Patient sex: M
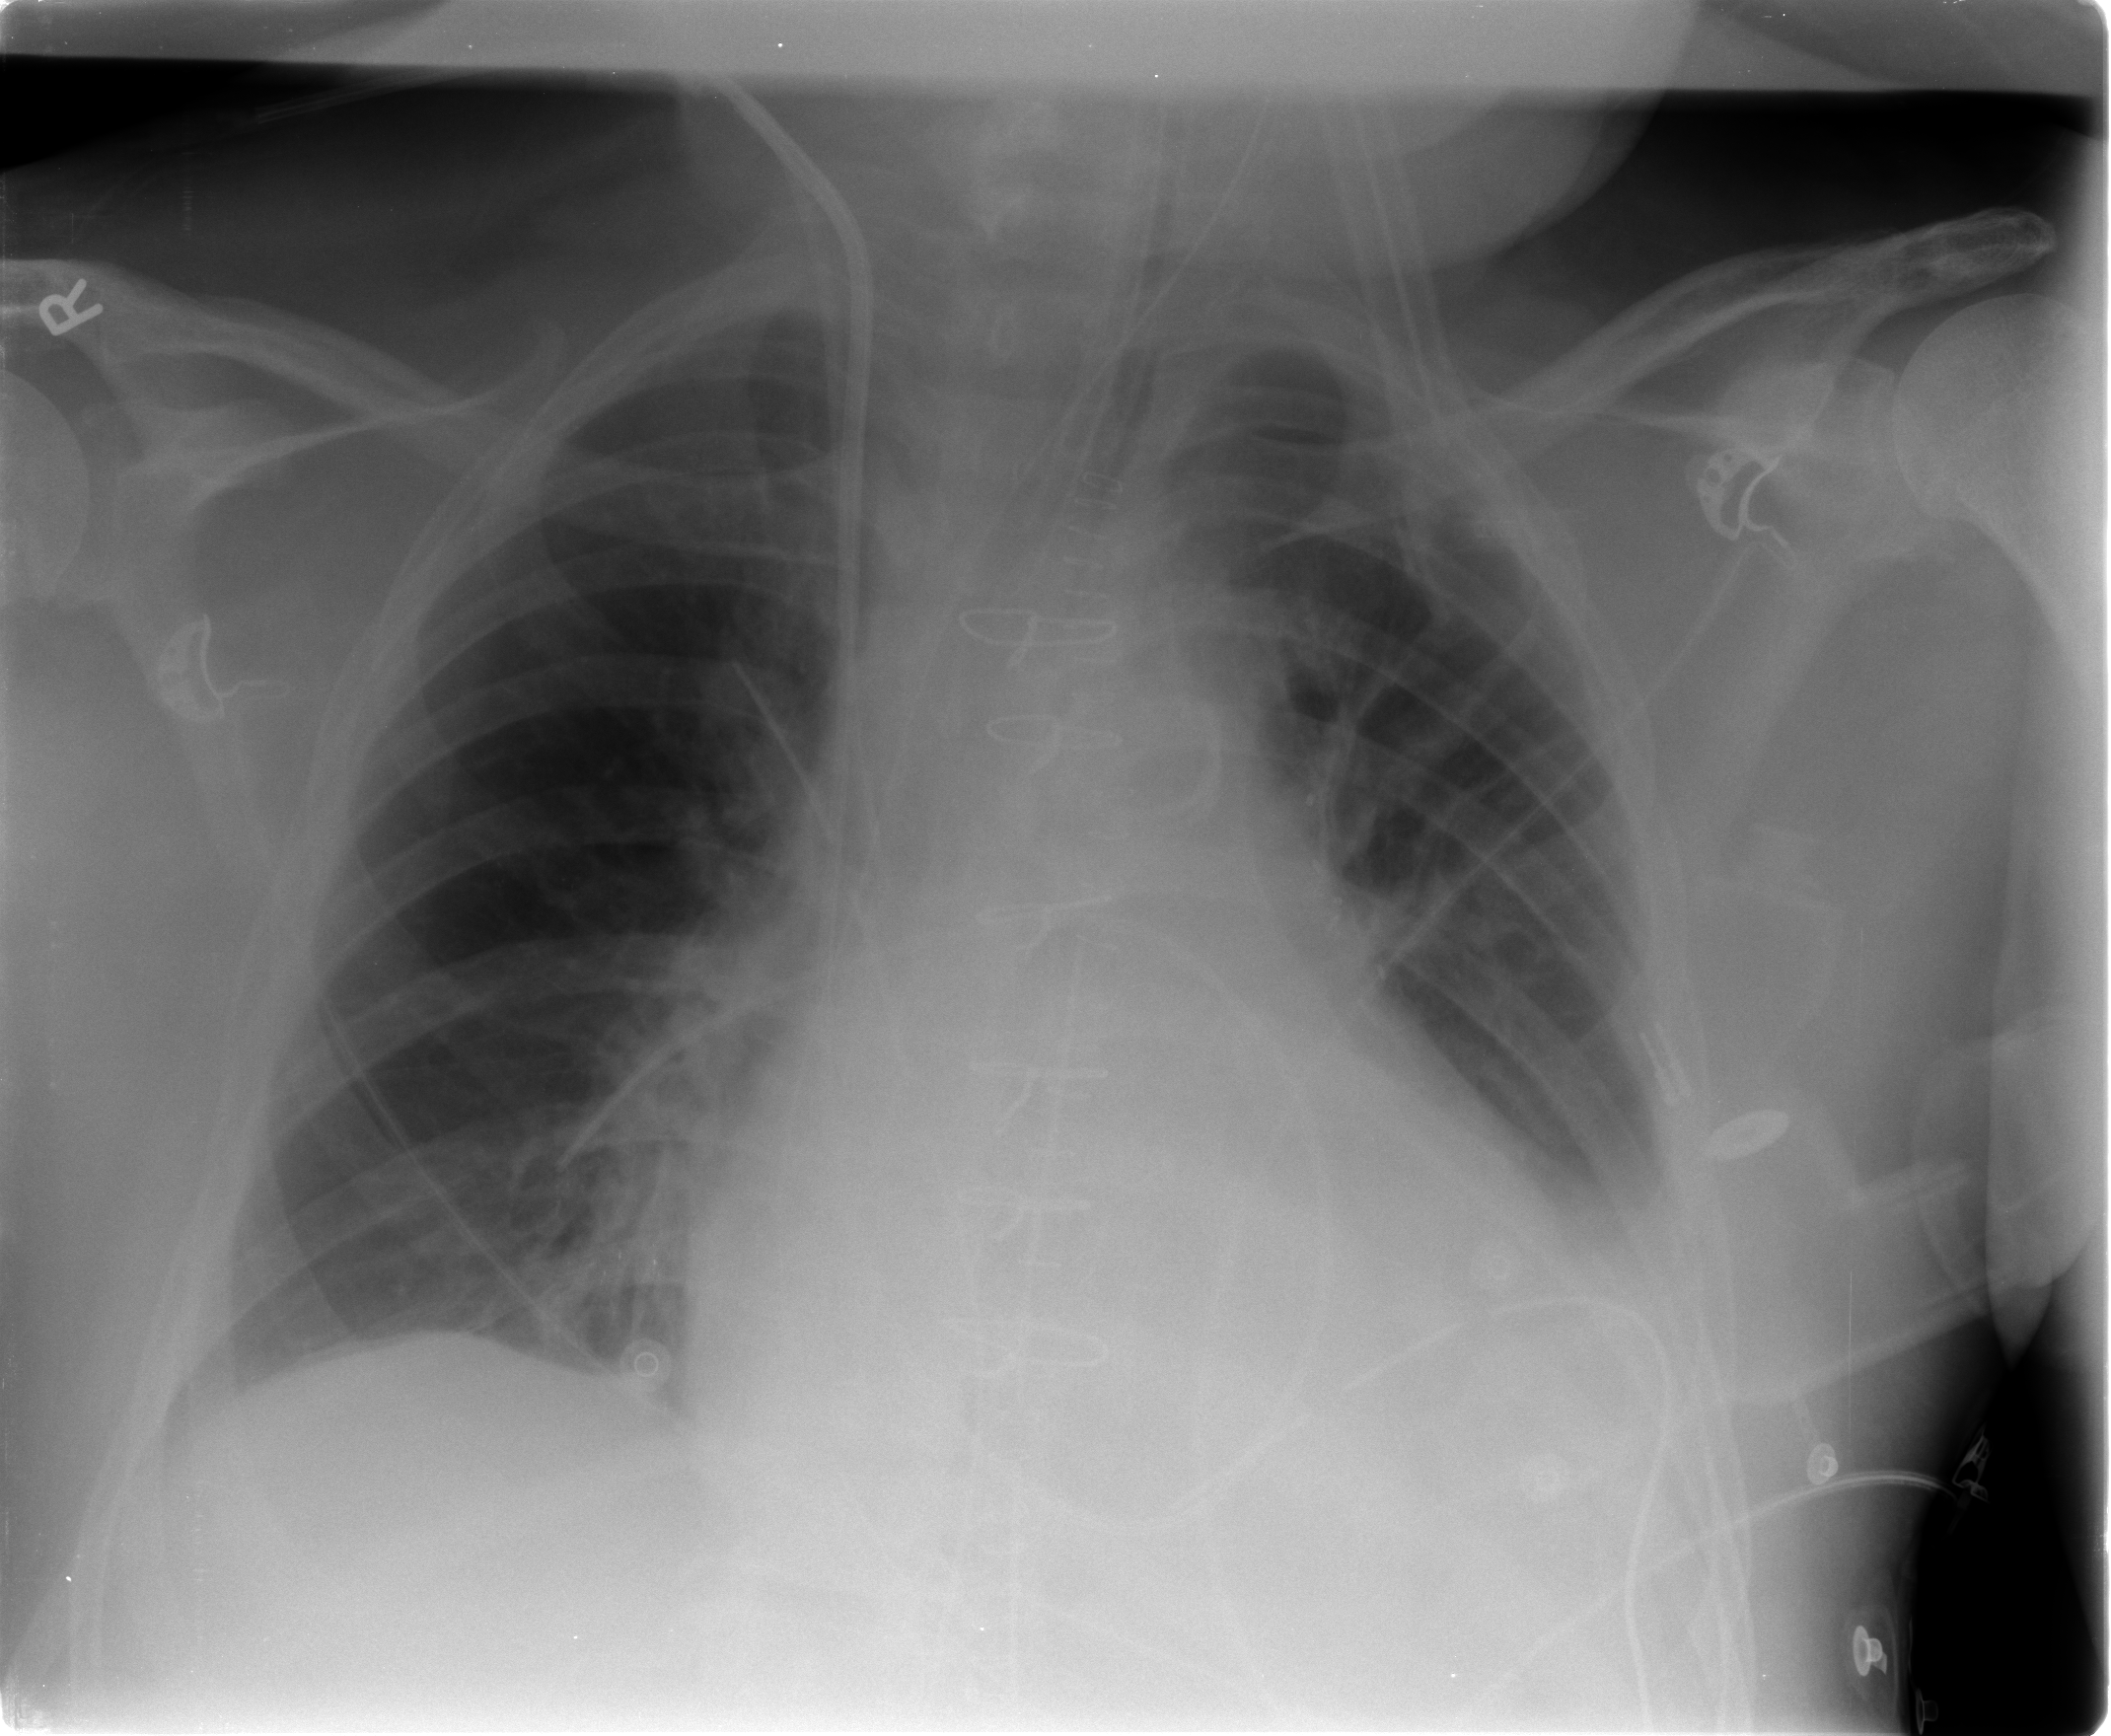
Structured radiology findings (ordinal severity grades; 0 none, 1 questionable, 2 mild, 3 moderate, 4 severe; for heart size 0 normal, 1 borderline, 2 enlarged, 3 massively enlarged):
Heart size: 2
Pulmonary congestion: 2
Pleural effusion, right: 0
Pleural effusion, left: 2
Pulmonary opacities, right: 0
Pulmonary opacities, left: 0
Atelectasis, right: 2
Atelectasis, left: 1